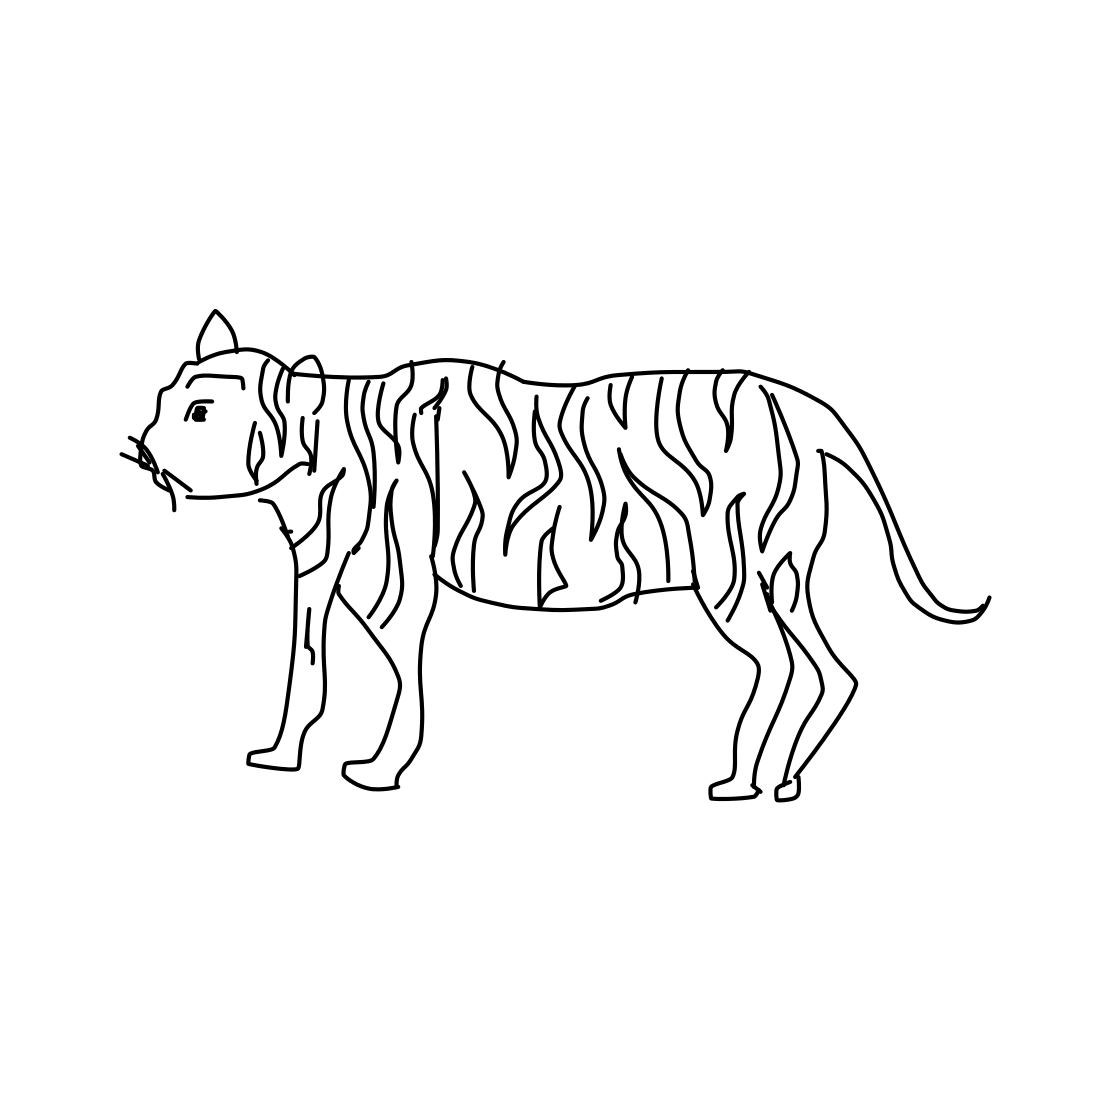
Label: tiger